Question: I'd like to develop a generalizable solution for creating etched lines. The goal is to be able to not have to manually pick closely related colors for every color scheme where I want etching. The issue seems that the color of the indented part in relation to the color of the background is somewhat critical for creating the 3 dimensional effect.
<URL>. I think I need to use 'box-shadow' but not sure if this is the best way.
If box-shadow is what I should use, does anyone know how to set its CSS values such that would would work for say a gray line would also work for say a blue line?

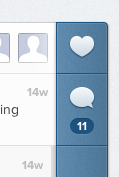
Answer: You could use borders with semi-transparent black/white colors ('rgba') that will darken/lighten the underlying color.
Example at <URL>
Adding pseudo elements with ':after'/':before' gives you extra power in adding second level borders etc..